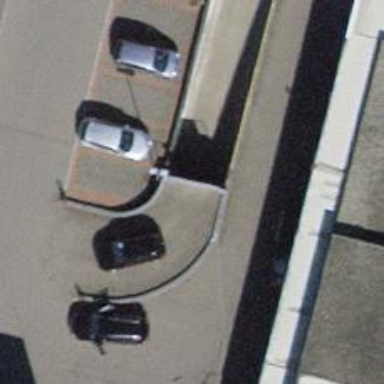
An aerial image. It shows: Parking entrance.